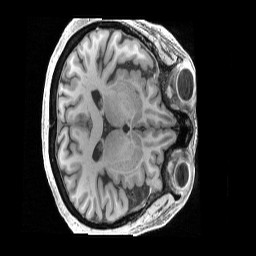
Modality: T1w
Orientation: axial
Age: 53
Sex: female
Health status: ill
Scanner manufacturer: siemens
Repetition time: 2.4 s
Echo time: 0.00231 s